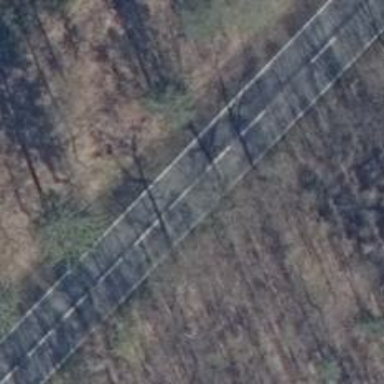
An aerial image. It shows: Asphalt road classified as primary highway.